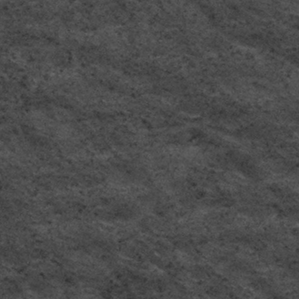
Label: frost